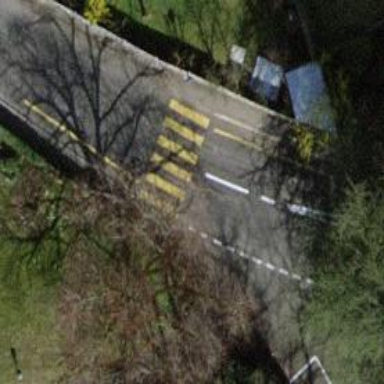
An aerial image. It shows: Zebra crossing on the road.